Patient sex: M
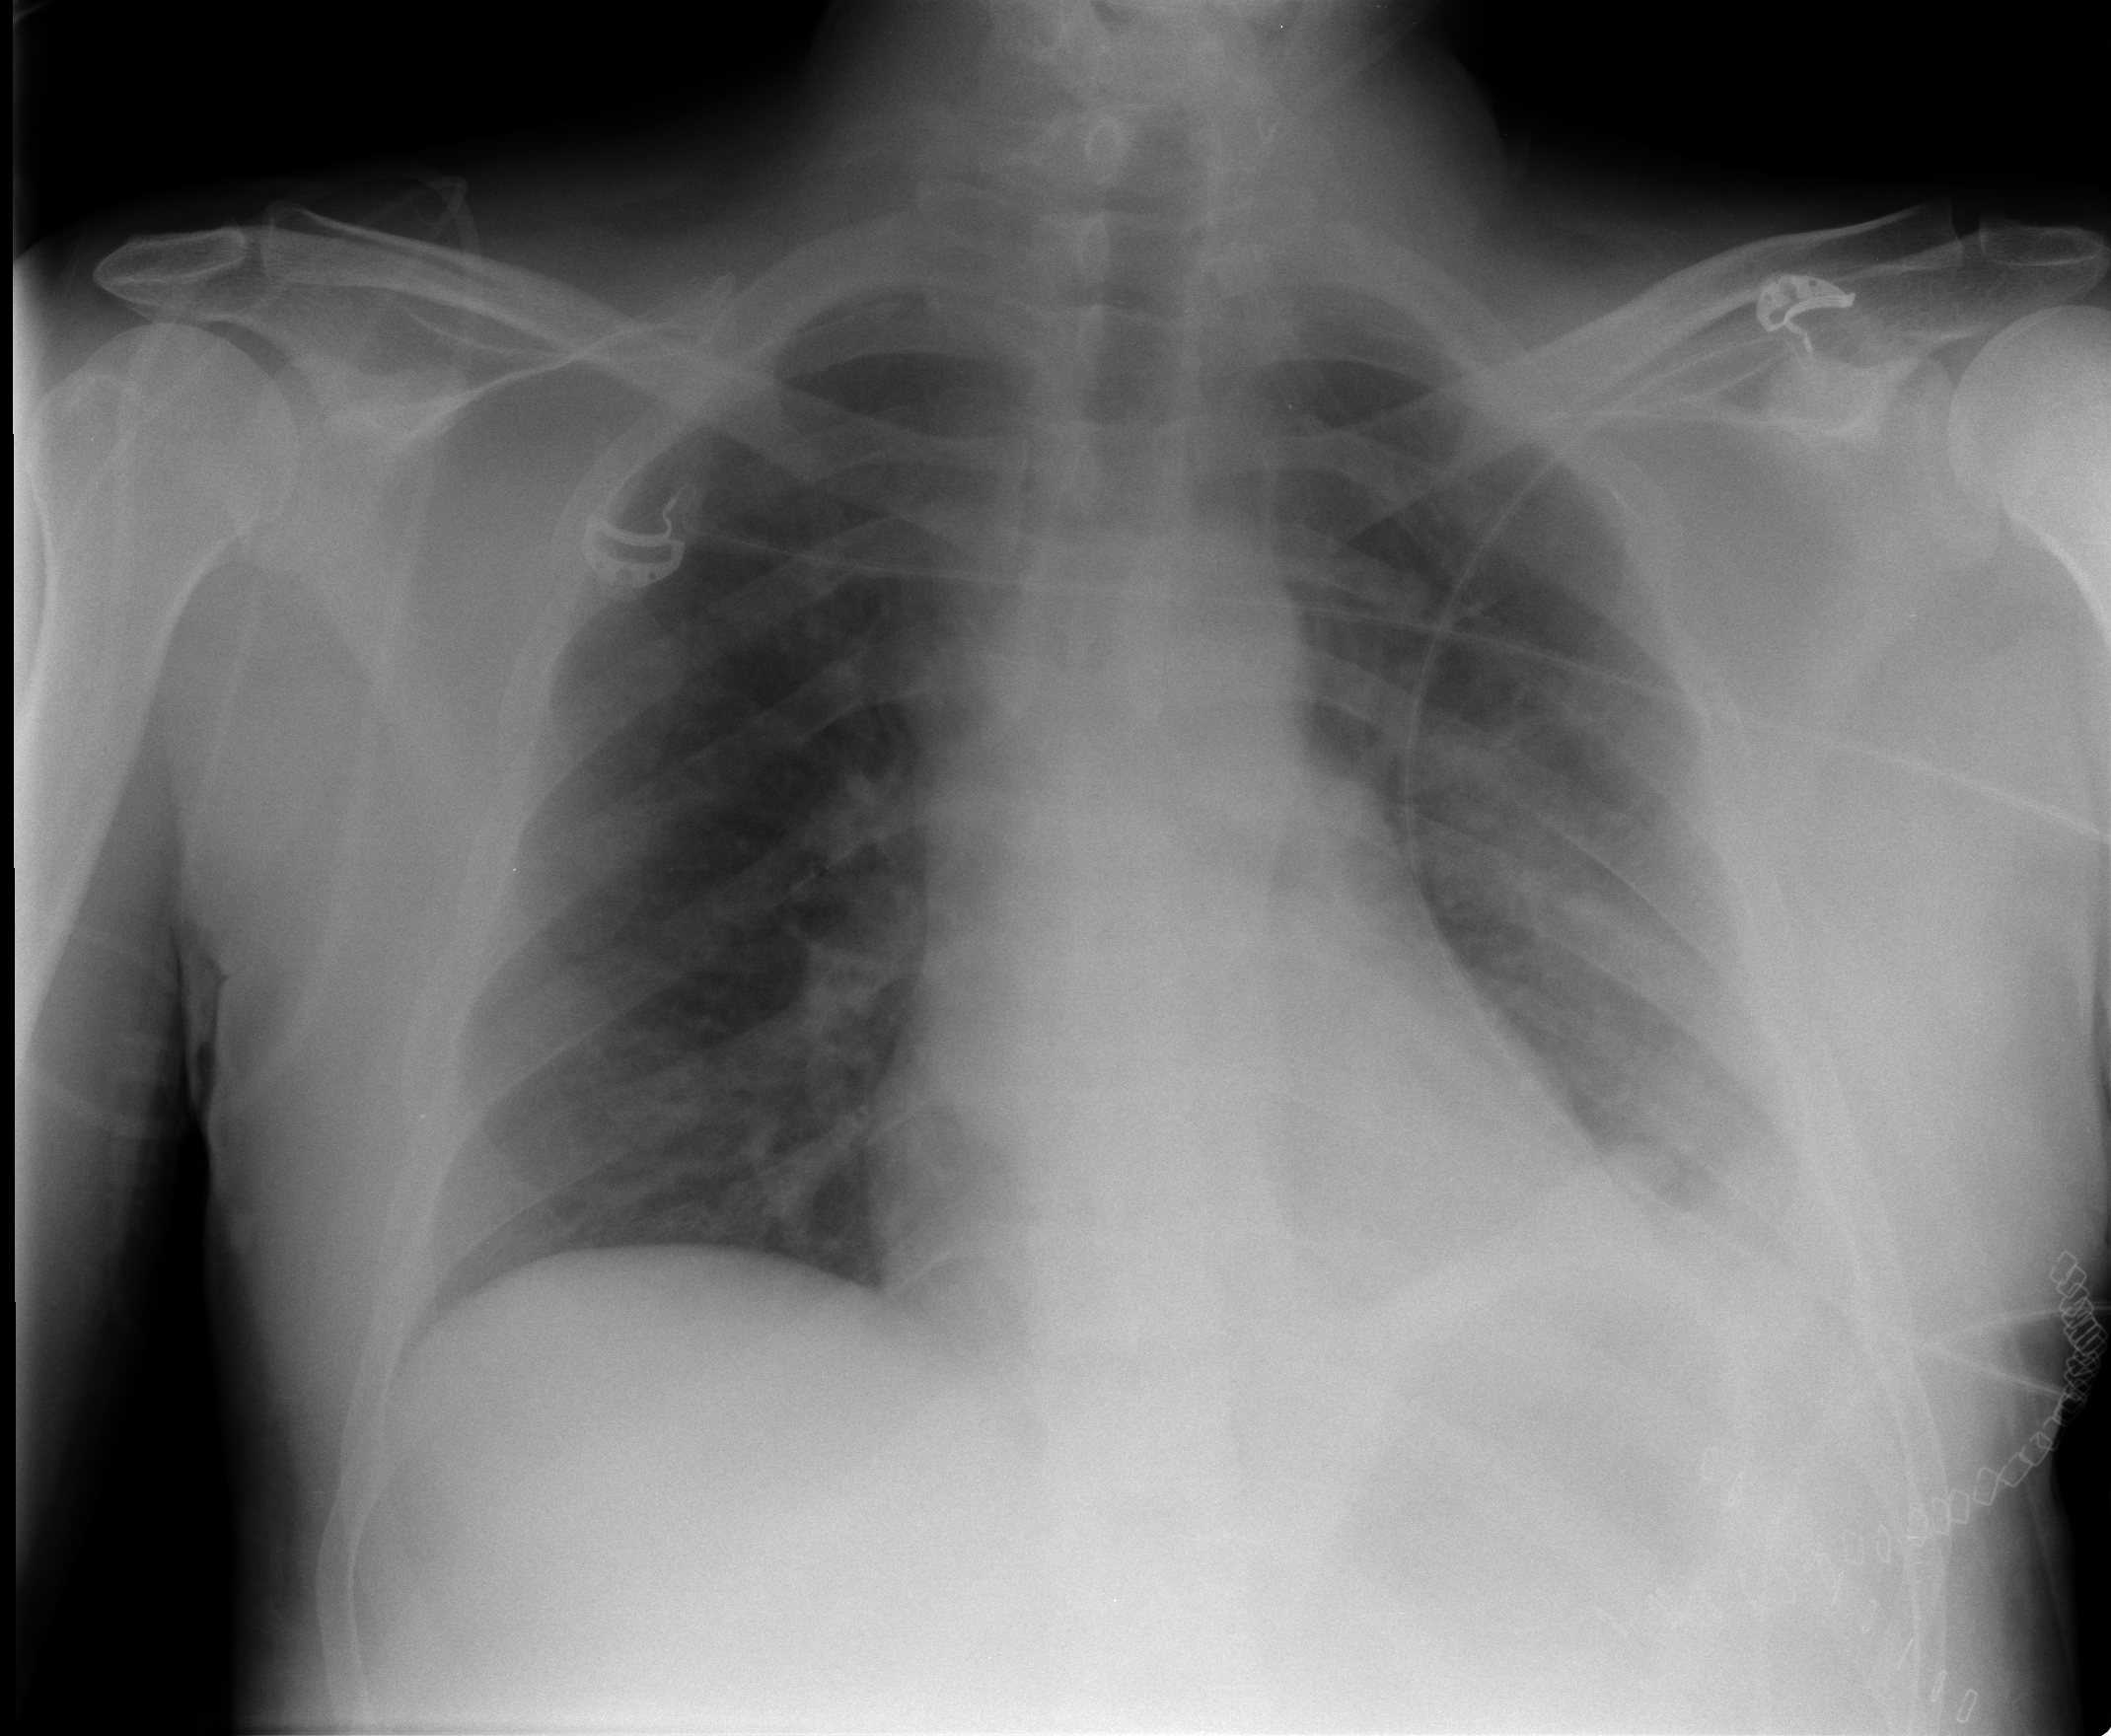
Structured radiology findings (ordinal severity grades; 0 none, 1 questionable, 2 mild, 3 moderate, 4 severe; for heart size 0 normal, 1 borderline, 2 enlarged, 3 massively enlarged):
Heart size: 2
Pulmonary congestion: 0
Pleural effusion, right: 0
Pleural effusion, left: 2
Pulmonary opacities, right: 0
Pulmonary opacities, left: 2
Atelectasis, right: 0
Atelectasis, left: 2